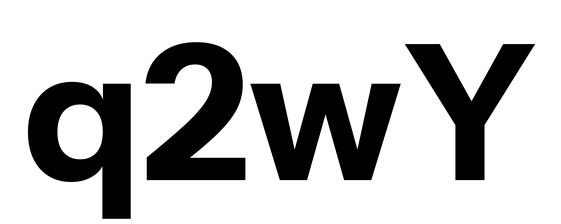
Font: InstrumentSans_Bold